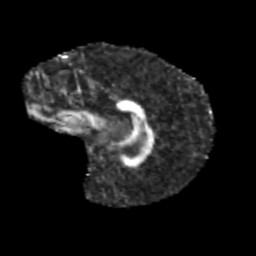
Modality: FA
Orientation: sagittal
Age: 12
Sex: male
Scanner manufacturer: siemens
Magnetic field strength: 3 T
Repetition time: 3.8 s
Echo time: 0.07 s